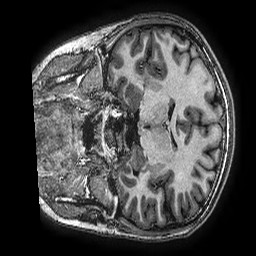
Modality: T1w
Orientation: coronal
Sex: female
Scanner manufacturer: ge
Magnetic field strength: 3 T
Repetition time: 0.00766 s
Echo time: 0.003476 s